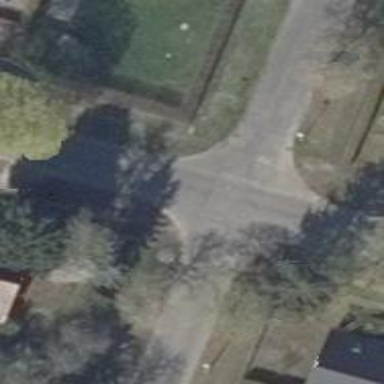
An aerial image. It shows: Residential road paved with concrete.